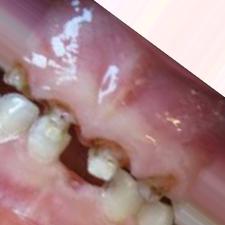
Condition: Caries